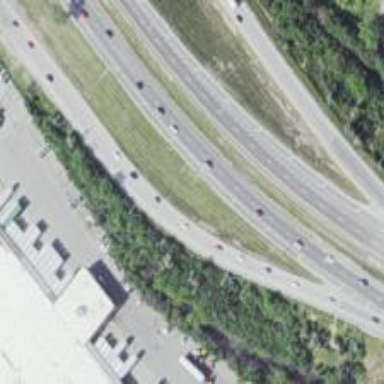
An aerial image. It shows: Trunk link highway.